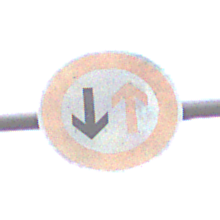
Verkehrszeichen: VorrangDesGegenverkehrs
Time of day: Midday
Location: Outdoor (Nature)
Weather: PartlyCloudy
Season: NotSpecified
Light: Natural